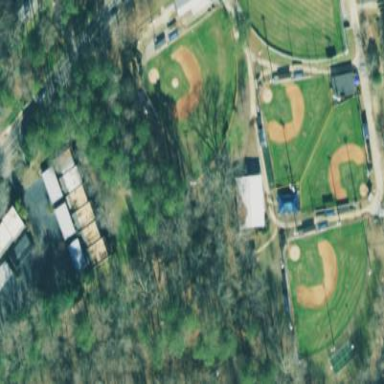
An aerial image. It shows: Baseball pitch for leisure and sports activities.